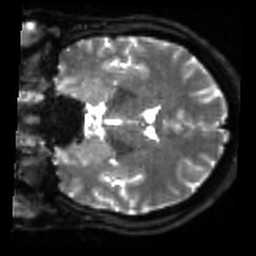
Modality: sbref
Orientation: coronal
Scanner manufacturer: siemens
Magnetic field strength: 3 T
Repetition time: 4 s
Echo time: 0.0594 s